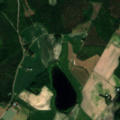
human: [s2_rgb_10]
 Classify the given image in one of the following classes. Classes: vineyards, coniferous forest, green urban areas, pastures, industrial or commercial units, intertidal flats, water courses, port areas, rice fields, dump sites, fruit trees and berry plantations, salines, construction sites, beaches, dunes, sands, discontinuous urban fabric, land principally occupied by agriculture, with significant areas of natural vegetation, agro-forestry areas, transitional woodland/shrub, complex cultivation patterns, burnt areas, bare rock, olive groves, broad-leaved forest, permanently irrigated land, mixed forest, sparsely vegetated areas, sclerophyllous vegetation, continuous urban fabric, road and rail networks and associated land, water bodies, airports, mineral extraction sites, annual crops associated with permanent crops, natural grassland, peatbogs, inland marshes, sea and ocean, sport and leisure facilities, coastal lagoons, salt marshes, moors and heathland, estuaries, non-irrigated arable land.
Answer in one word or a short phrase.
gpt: non-irrigated arable land, land principally occupied by agriculture, with significant areas of natural vegetation, mixed forest